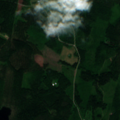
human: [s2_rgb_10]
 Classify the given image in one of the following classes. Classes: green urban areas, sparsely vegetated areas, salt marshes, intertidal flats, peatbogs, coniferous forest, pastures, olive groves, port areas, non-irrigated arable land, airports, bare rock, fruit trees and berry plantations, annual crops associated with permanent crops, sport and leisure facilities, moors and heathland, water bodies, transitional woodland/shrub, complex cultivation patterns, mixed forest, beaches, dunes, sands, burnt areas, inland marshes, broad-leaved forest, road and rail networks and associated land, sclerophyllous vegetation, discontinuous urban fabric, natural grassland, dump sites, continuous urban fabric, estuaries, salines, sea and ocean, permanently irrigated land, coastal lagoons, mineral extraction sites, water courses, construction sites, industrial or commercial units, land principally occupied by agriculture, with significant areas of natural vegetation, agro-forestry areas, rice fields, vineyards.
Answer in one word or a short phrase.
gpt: coniferous forest, mixed forest, transitional woodland/shrub